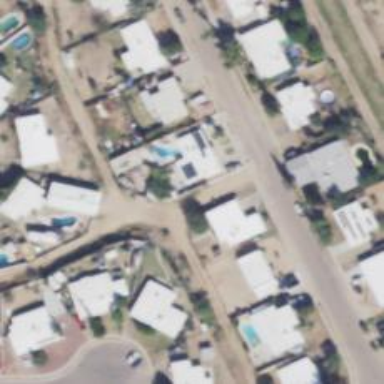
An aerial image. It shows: Alley classified as service road.